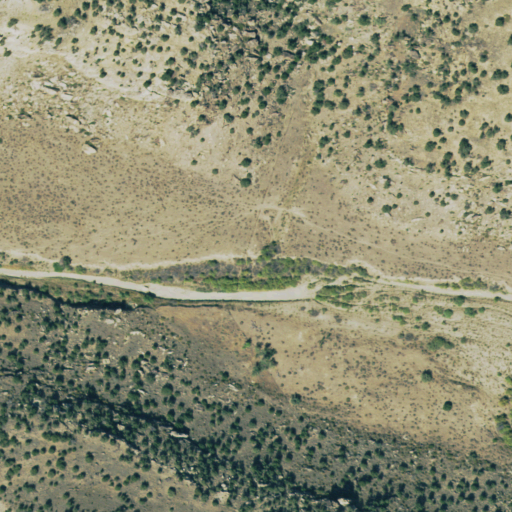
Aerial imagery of valley in Colorado named Buckletton Canyon containing shrub, grassland, and evergreen forest